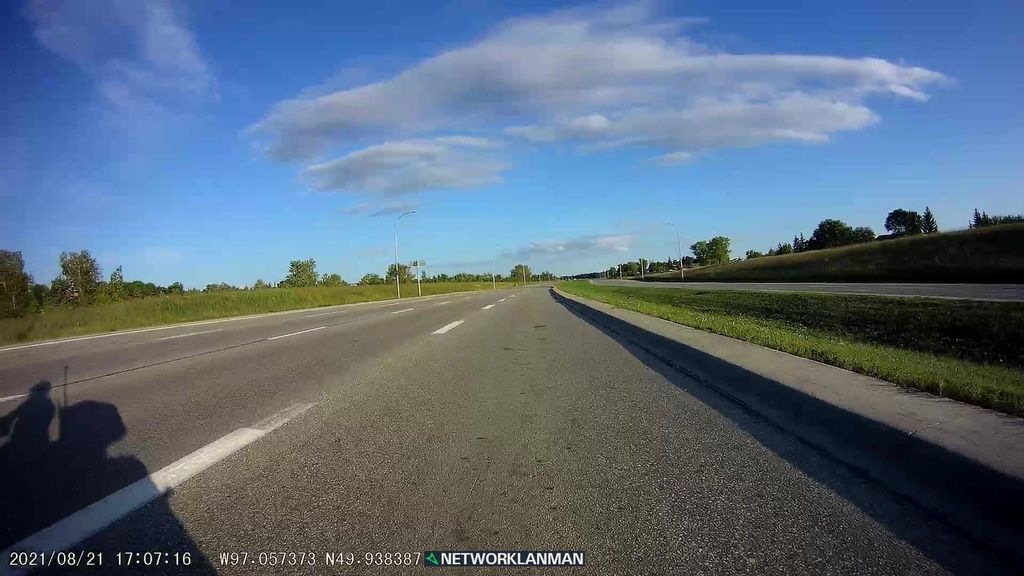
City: winnipeg